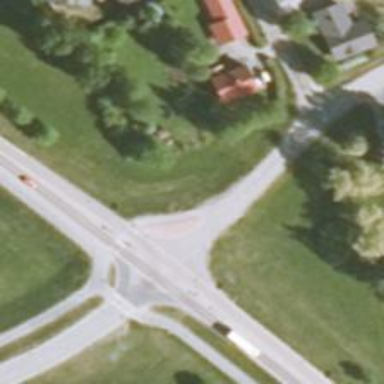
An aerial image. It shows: Cycleway.